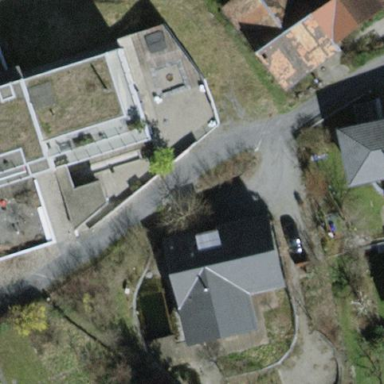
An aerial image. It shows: Residential building.